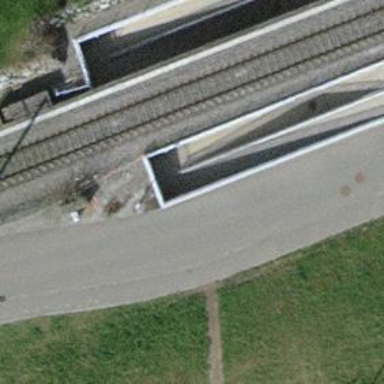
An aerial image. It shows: Footway tunnel.